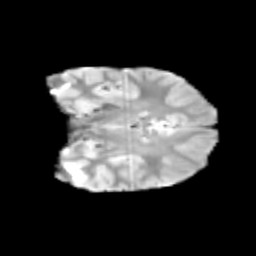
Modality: T2w
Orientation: coronal
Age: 13
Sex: male
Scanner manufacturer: siemens
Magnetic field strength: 3 T
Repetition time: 3.8 s
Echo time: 0.07 s